Aerial crown-view tile of a tropical tree (Barro Colorado Island, Panama), acquired 20241112:
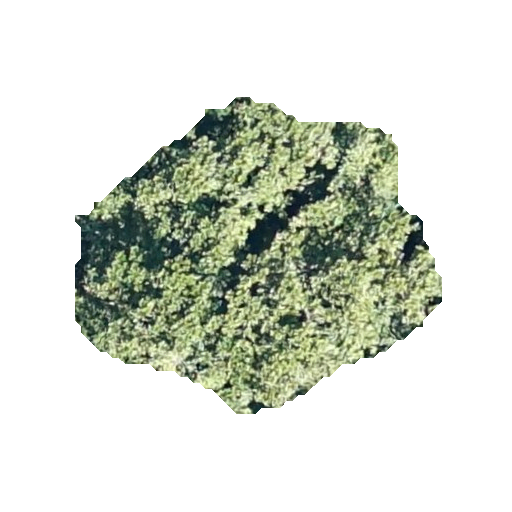
Species: Anacardium excelsum
GBIF accepted scientific name: Anacardium excelsum
Crown area: 123.744 m²